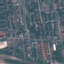
Land use / land cover: Residential